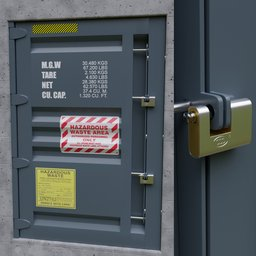
Label: mechanical